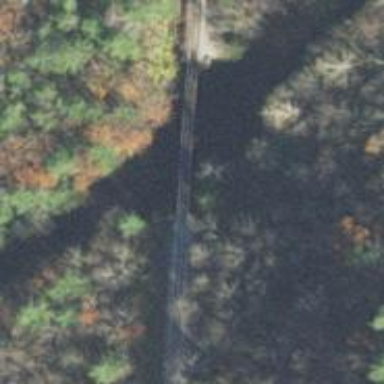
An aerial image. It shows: Bridge over railway line.